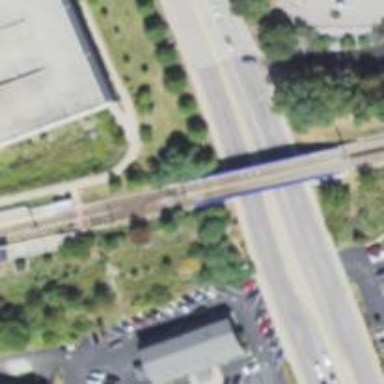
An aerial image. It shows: Light rail railway with electrified contact line.